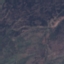
Label: HerbaceousVegetation